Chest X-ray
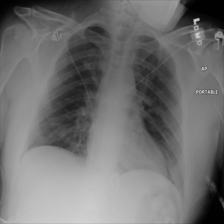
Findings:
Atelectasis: negative
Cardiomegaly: negative
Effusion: negative
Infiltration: negative
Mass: negative
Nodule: negative
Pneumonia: negative
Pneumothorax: negative
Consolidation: negative
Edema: negative
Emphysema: negative
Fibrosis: negative
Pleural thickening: negative
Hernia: negative